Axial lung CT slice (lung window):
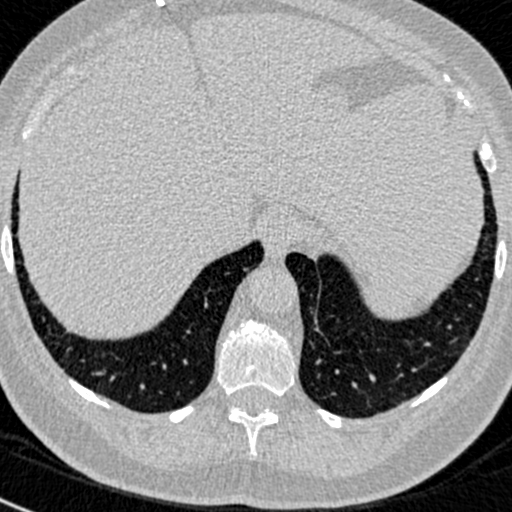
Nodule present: no